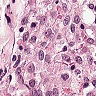
Metastatic tissue present: no